Question: I want to know if it possible to add a row number for each row in the GridView Control in the boxes as shown in the image.

Is this possible or not?
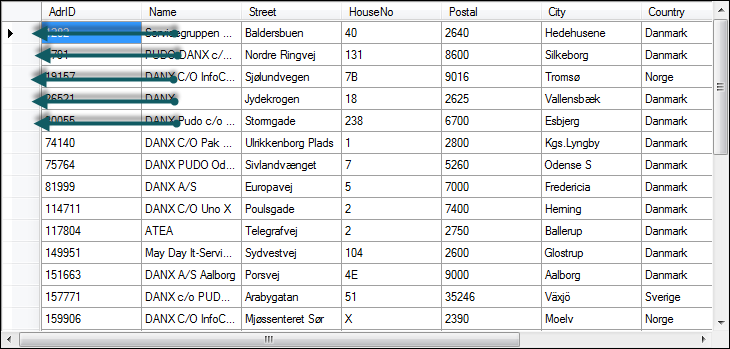
Answer: you can use this code
'''
foreach (DataGridViewRow r in dataGridView1.Rows)
{
dataGridView1.Rows[r.Index].HeaderCell.Value = (r.Index + 1).ToString();
}
'''